Question: So here is how my test firebase looks

I want to be able to go through the entire list and match the name with a string and if it matches, return the CID. This is what I'm trying from the official documentation but it returns undefined.
'''
fb.on('value', function(snapshot){
var data = snapshot.val();
console.log(data.name);
})
'''
If I log just snapshot.val() then it returns all of them in this format:
{CID: 'XXXXXX' , Name: 'XXXXX'}
Not sure what I'm doing wrong here.
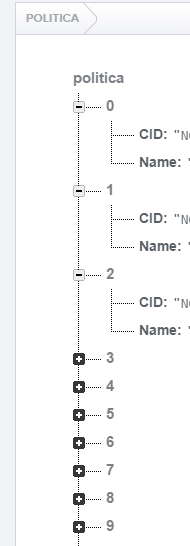
Answer: Looks like you should be using data.Name, not data.name